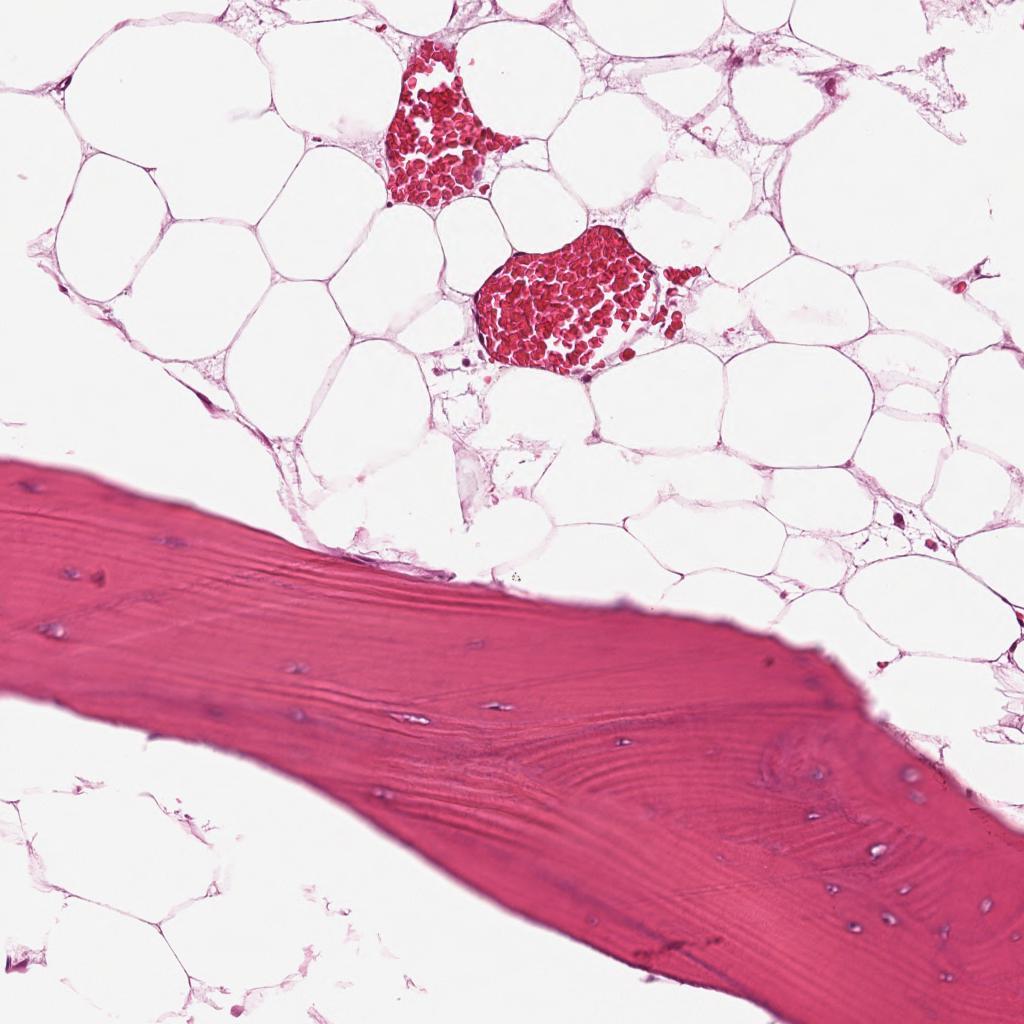
Label: Non-Tumor